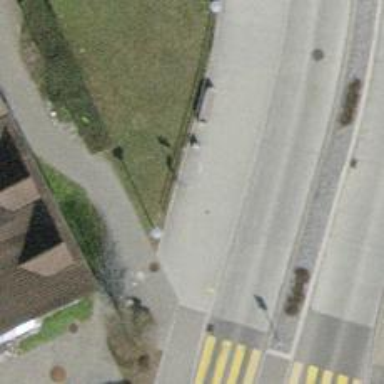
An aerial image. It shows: Bus stop with platform for public transport.